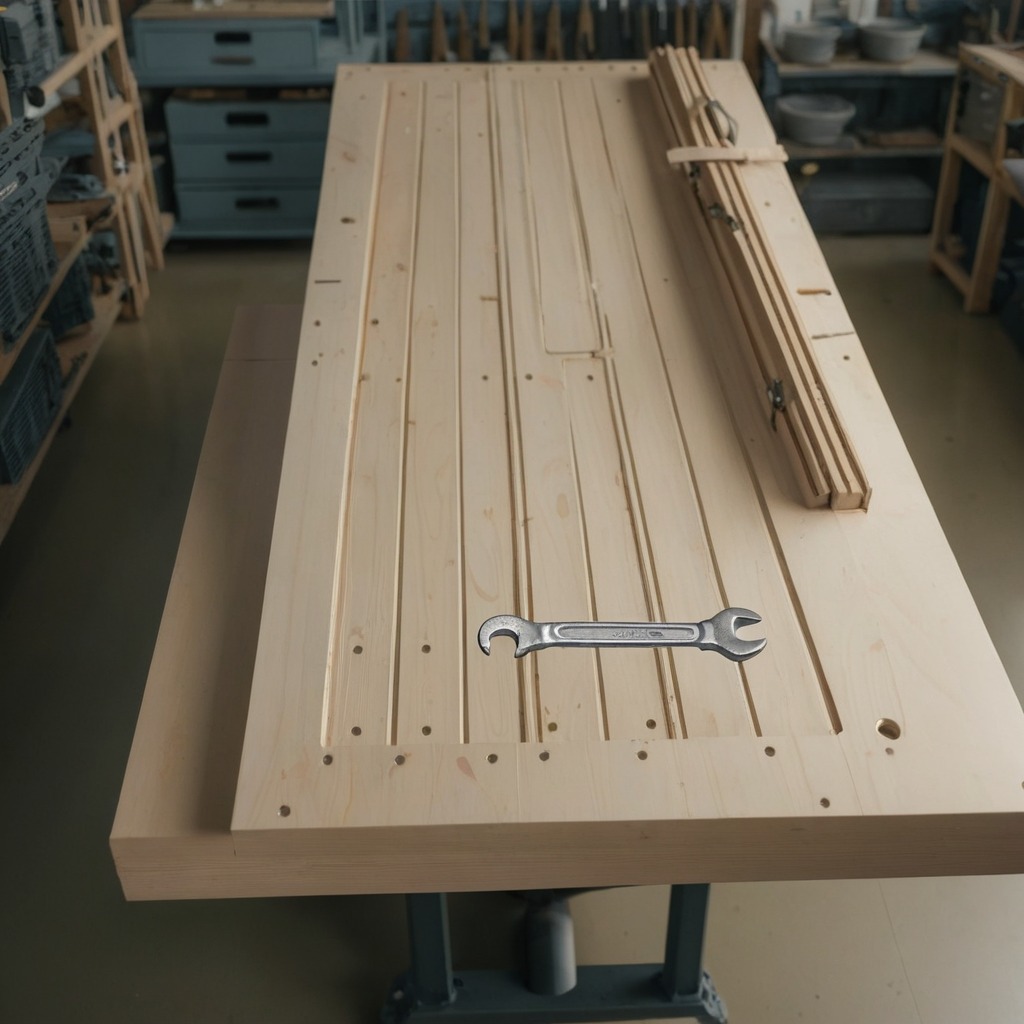
A wrench lies on the workbench inside a coastal fishing gear workshop.